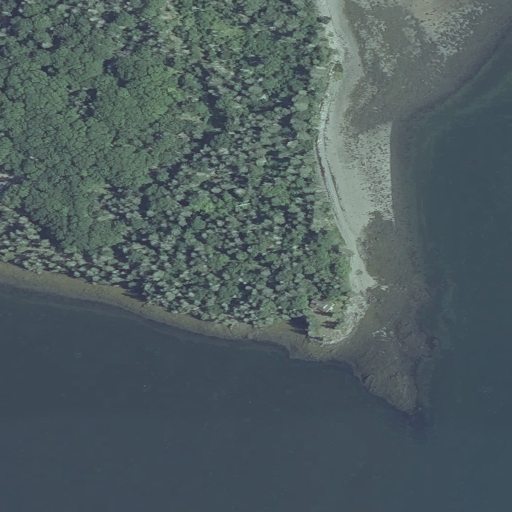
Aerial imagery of cape in Maine named Leighton Point containing open water, evergreen forest, herbaceous wetlands, mixed forest, low intensity development, and open development